Question: I'm testing out the Google Places autocomplete feature here:
<URL>
I want to get the latitude and longitude of the Place, but I'm having some troubles. When I use the following code:
'''
var place = autocomplete.getPlace();
console.log(place.geometry.location);
'''
I get this returned:

When I use it in an infoWindow like this:
'''
infowindow.setContent('
<div><strong>' + place.name + '</strong><br>' + place.geometry.location);
'''
'place.geometry.location' is then displayed like this:
> (53.539834, -113.49402099999998)
All I want to do is get the lat and lng separately. 'place.geometry.location.lat' doesn't work. Not sure what else to do.
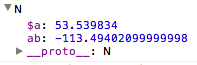
Answer: You can use like this.
'''
var latitude = place.geometry.location.lat();
var longitude = place.geometry.location.lng();
'''